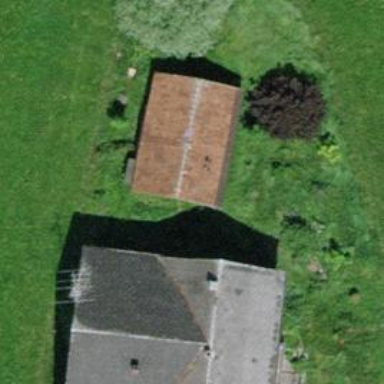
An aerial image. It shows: Shed.